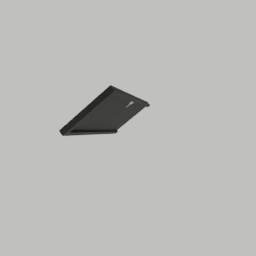
Label: architecture